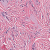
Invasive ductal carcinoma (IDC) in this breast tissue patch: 1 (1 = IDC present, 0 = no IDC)